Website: lowes
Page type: customer-info-address
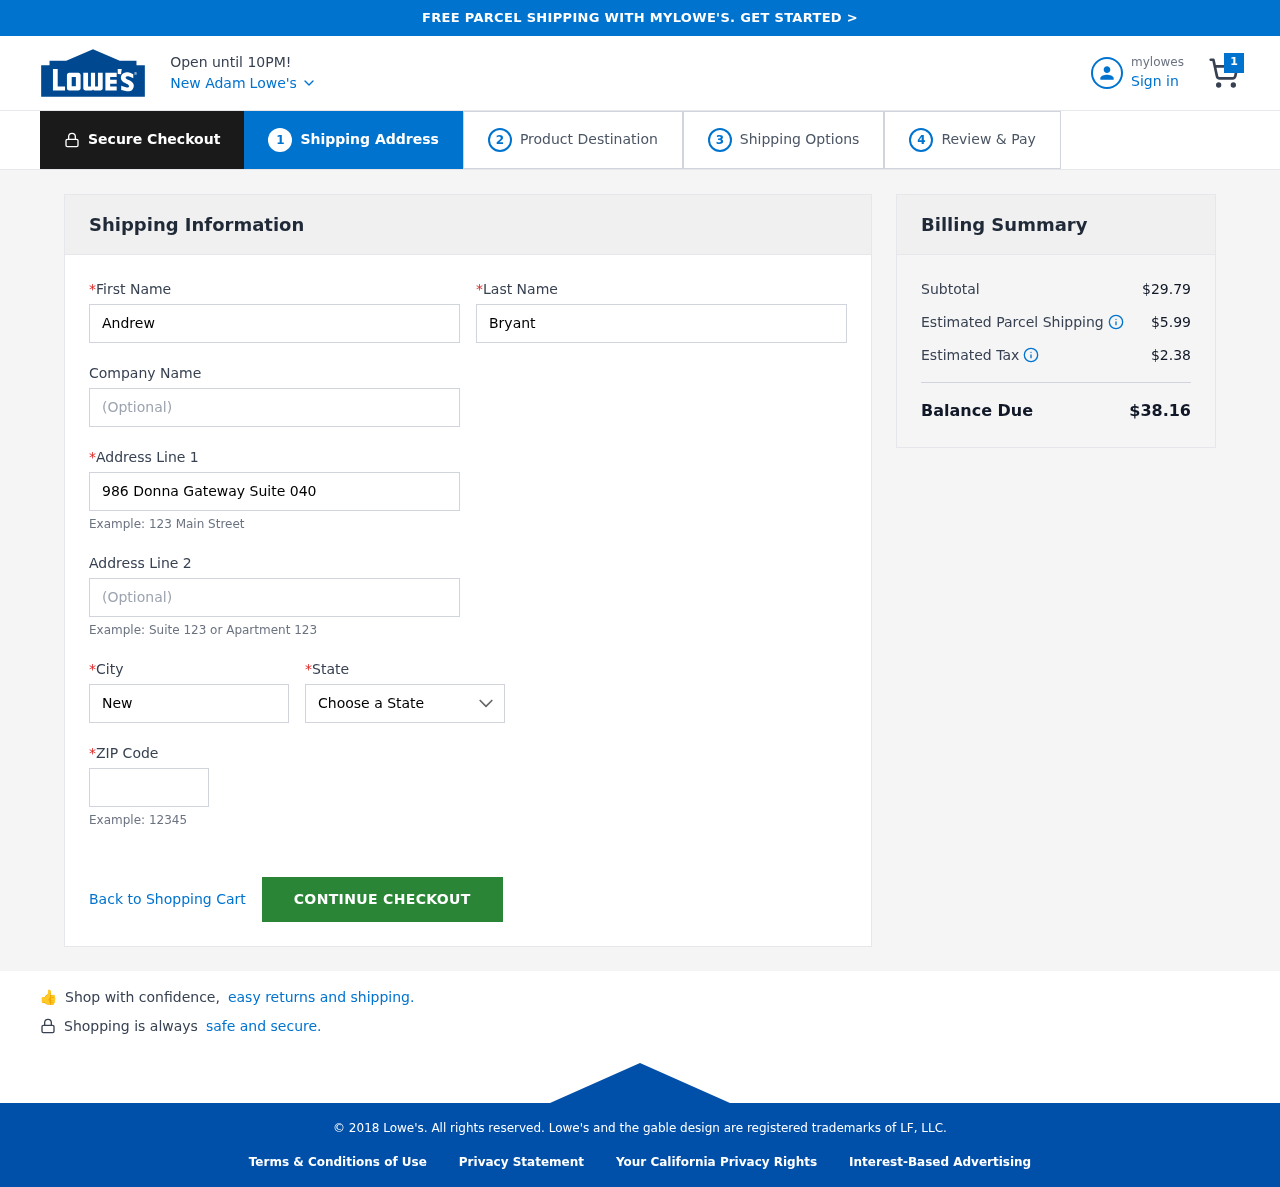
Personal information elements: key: PII_CITY
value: New Adam
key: PII_FIRSTNAME
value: Andrew
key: PII_LASTNAME
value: Bryant
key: PII_POSTCODE
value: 86661
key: PII_STATE
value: Virginia
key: PII_STREET
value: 986 Donna Gateway Suite 040
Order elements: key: ORDER_NUM_ITEMS
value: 1
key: ORDER_SUBTOTAL
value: $29.79
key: ORDER_SHIPPING_COST
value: $5.99
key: ORDER_TAX
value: $2.38
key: ORDER_TOTAL
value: $38.16